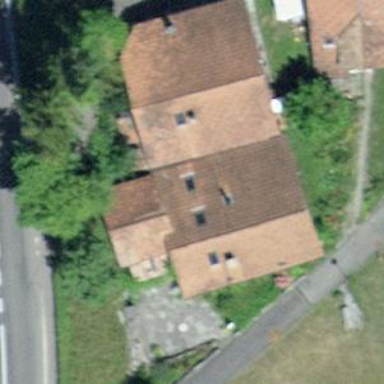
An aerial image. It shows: Residential building.